Field crop: maize
Growth stage: 2
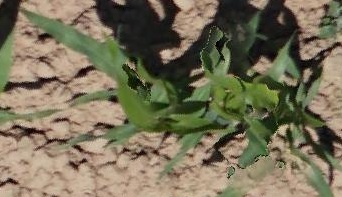
Species: maize